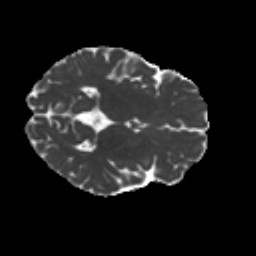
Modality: MD
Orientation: axial
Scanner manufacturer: siemens
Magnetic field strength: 3 T
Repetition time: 4.16 s
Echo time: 0.0806 s